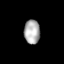
Tissue: lung
Cell type: Epithelial cells
Senescence score: 0.1147
Nuclear area (px): 374
Mean DAPI intensity: 173.457